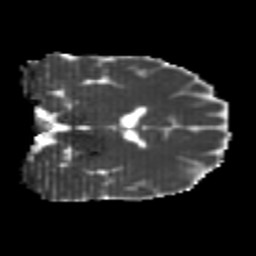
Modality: MD
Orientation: coronal
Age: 20
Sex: male
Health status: healthy
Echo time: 0.074 s